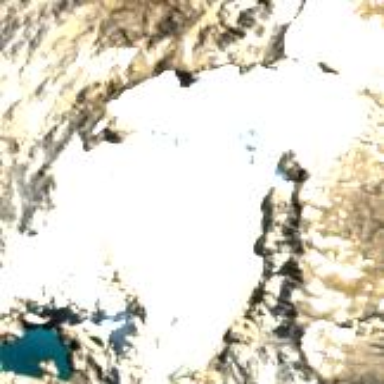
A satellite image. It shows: Stunning view of glacier.